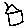
Label: house